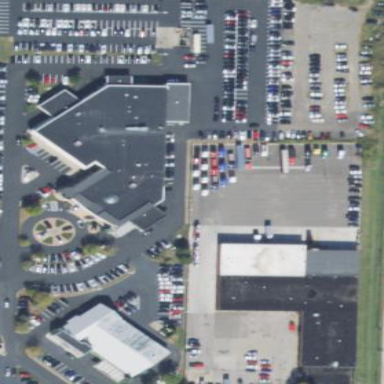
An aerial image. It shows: Car shop.